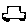
Label: car